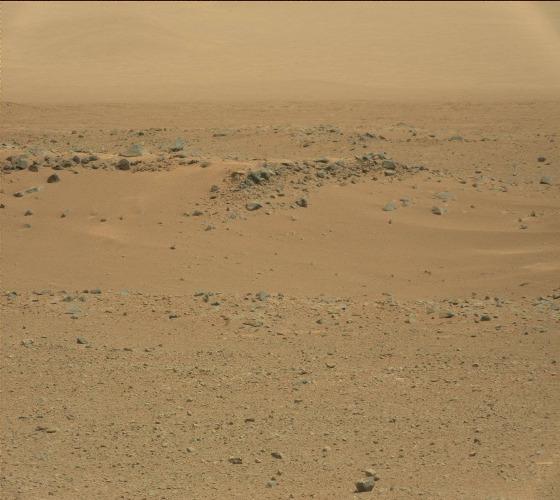
Terrain classes present: Gravel / Sand / Soil, Rock, Sky / Distant Mountains